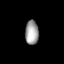
Tissue: lung
Cell type: Fibroblasts
Senescence score: 0.6759
Nuclear area (px): 317
Mean DAPI intensity: 160.196